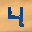
Label: 4